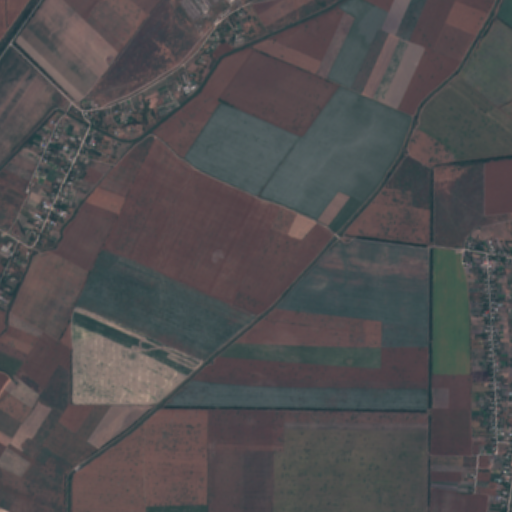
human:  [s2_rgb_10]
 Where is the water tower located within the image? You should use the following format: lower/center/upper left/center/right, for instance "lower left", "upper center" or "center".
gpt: The water tower is located in the center right of the image.
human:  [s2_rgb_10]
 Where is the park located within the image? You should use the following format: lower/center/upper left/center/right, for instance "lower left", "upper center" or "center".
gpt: There is no park in the image.